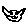
Label: cat